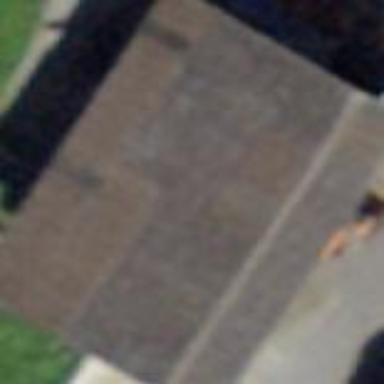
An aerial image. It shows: Shed.